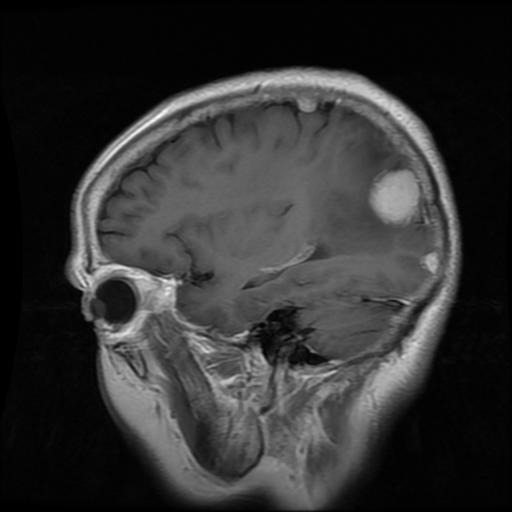
Label: meningioma